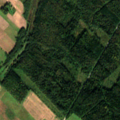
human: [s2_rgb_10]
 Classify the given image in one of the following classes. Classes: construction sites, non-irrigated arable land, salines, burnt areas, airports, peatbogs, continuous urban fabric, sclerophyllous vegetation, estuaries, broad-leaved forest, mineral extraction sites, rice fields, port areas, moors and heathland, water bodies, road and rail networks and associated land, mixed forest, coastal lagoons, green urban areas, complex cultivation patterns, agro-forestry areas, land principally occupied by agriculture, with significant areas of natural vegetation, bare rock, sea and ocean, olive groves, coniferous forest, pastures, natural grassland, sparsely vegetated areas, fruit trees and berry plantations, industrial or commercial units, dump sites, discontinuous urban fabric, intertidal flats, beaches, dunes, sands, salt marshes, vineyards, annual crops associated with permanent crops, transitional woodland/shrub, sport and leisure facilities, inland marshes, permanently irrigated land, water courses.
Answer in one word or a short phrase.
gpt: non-irrigated arable land, pastures, complex cultivation patterns, land principally occupied by agriculture, with significant areas of natural vegetation, coniferous forest, mixed forest